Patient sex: F
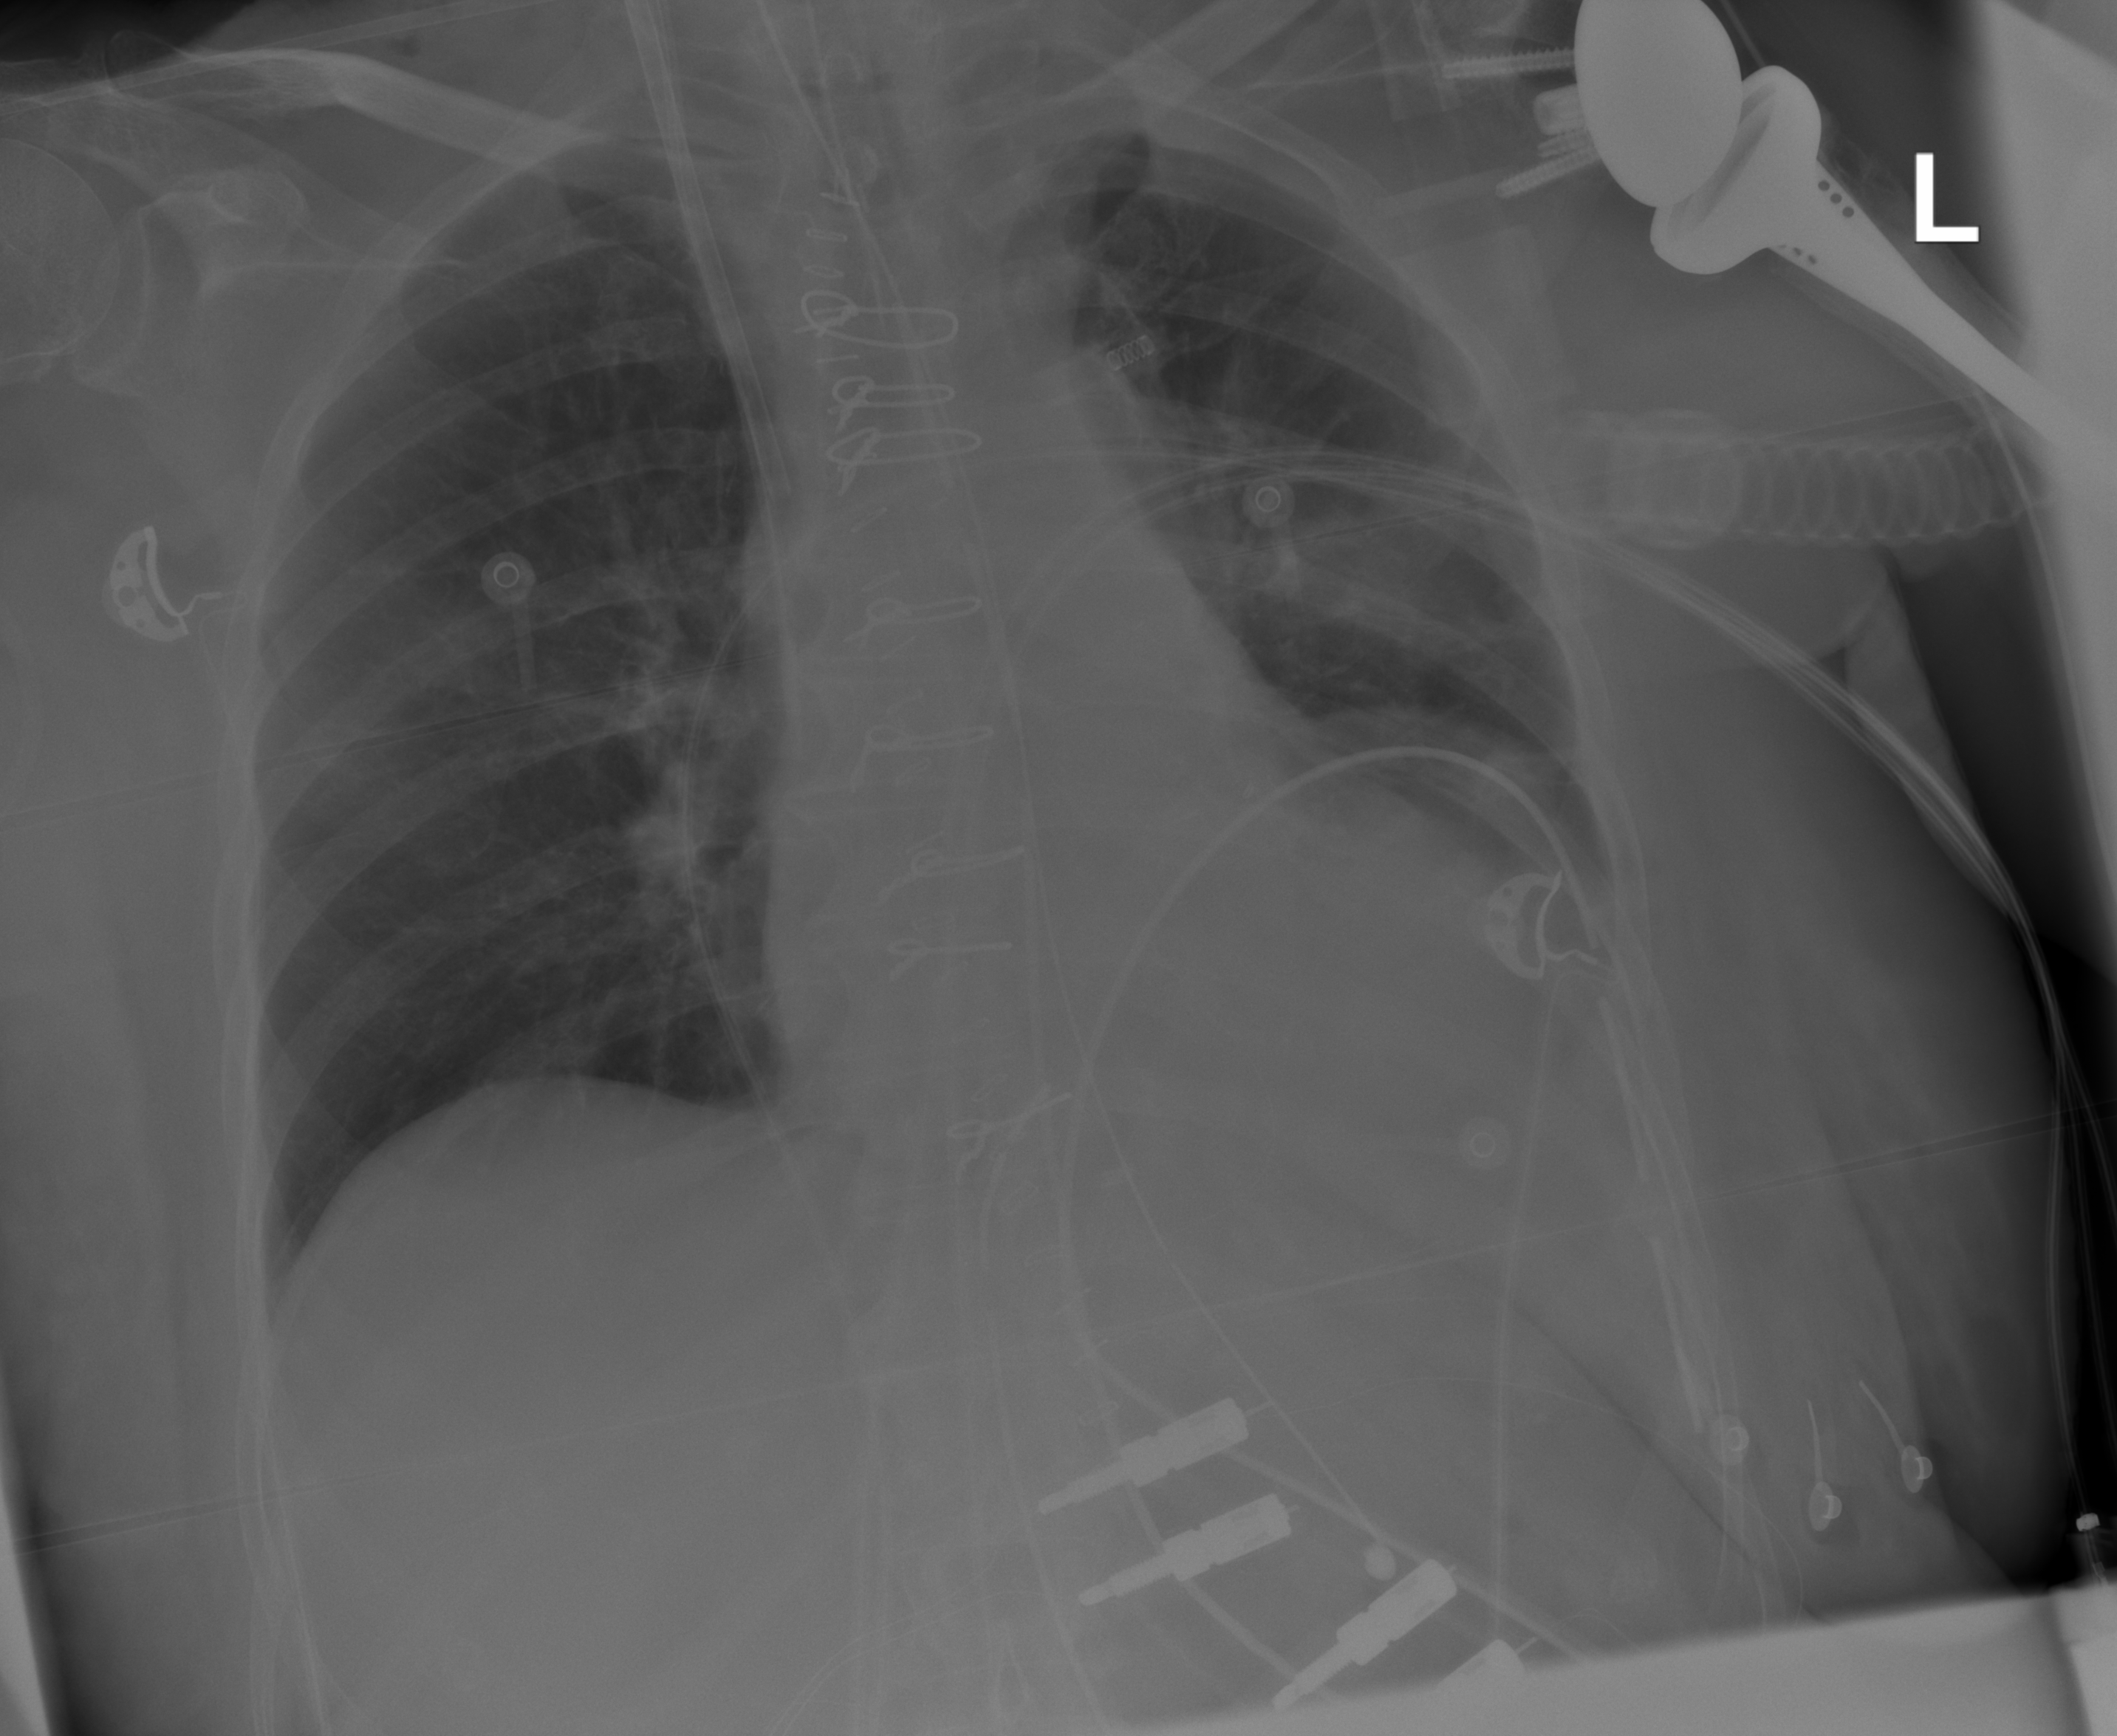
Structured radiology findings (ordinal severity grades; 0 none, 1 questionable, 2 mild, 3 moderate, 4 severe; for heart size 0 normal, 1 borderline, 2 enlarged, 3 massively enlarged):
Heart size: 1
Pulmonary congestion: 0
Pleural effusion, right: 0
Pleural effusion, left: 2
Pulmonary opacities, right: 0
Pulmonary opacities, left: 0
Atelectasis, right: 0
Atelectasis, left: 2